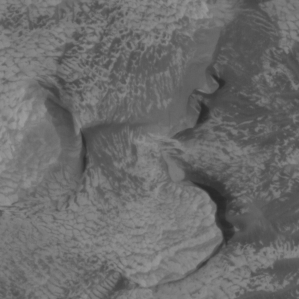
Label: non_frost